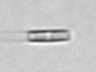
Label: pennate